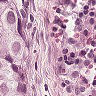
Metastatic tissue present: yes